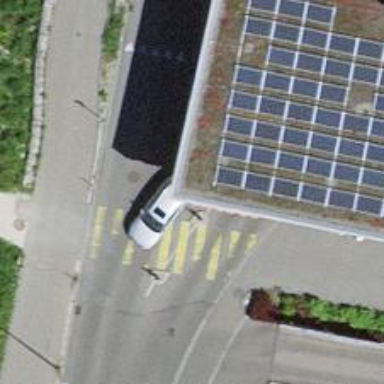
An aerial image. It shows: Parking entrance.